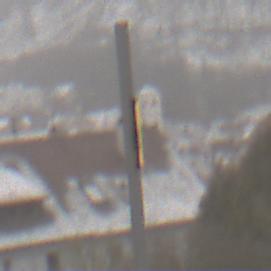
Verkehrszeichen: EndeDerUmleitungsankuendigung
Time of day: Midday
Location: Outdoor (Nature)
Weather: Overcast
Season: Winter
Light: Natural